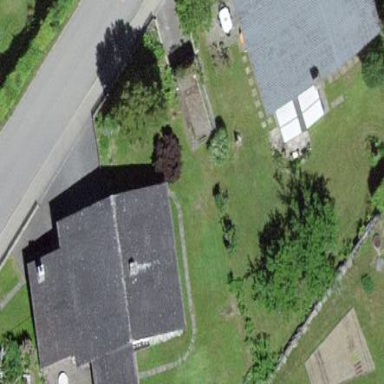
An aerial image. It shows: Residential building.